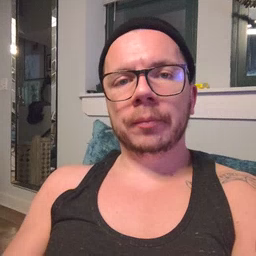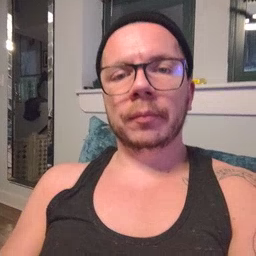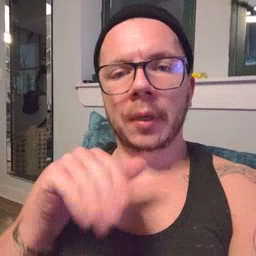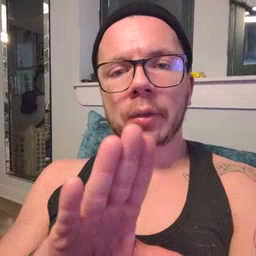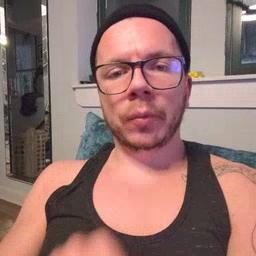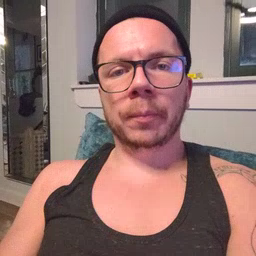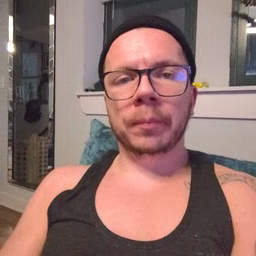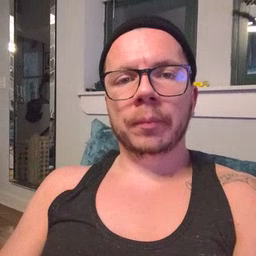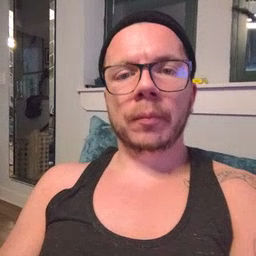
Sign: into